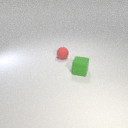
small green rubber cube to the right of small red rubber sphere